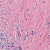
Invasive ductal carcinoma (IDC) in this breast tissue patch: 0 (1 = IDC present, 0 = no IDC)